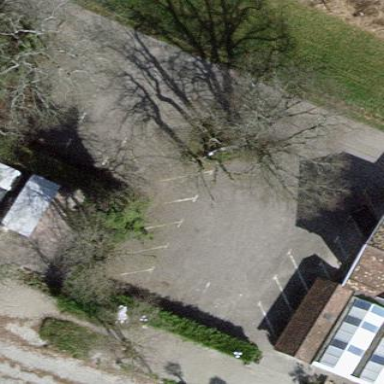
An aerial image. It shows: Parking area.